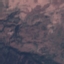
Label: HerbaceousVegetation